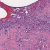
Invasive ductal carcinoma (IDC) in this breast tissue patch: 1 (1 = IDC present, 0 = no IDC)